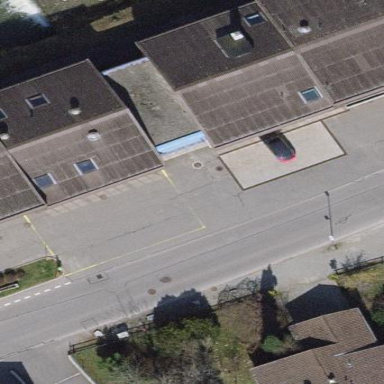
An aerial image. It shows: Industrial building.